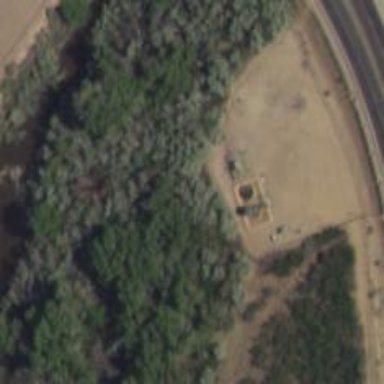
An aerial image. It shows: Storage tank with man-made structure.